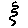
Label: zigzag